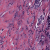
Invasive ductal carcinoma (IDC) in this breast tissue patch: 1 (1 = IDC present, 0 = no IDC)